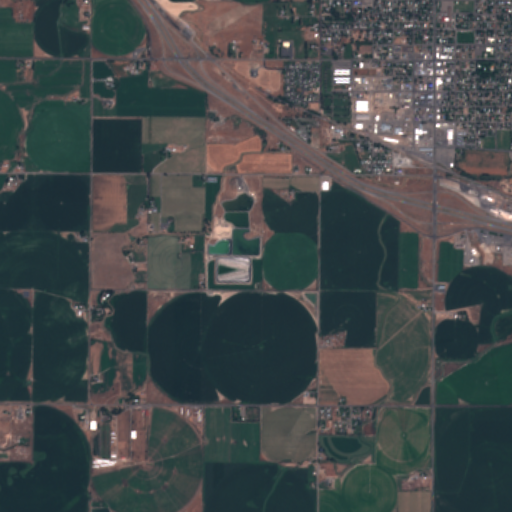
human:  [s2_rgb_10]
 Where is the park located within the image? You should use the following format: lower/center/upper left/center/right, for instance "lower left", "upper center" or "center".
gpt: The park is located in the upper right of the image.
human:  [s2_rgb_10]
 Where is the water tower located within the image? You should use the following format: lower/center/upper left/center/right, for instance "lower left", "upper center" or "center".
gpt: The water tower is located in the upper right of the image.
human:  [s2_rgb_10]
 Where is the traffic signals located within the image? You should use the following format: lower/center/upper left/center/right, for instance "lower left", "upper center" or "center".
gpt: The traffic signals is located in the upper right of the image.
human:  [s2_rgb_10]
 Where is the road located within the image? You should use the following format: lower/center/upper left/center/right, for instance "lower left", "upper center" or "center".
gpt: There is no road in the image.